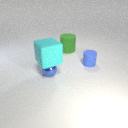
large cyan rubber cube above small blue metal sphere